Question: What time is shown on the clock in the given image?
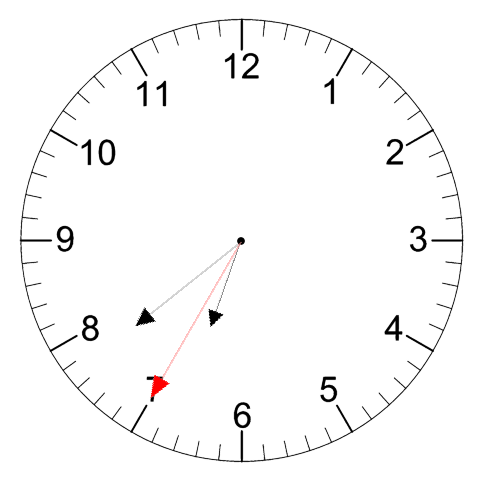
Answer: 06:38:35